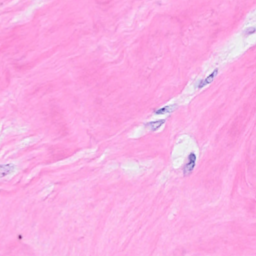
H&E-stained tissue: Breast